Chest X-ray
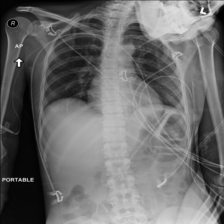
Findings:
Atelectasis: negative
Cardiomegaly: negative
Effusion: negative
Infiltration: positive
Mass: negative
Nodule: negative
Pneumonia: negative
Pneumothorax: negative
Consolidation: negative
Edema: negative
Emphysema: negative
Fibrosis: negative
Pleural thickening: negative
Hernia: negative